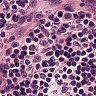
Metastatic tissue present: no